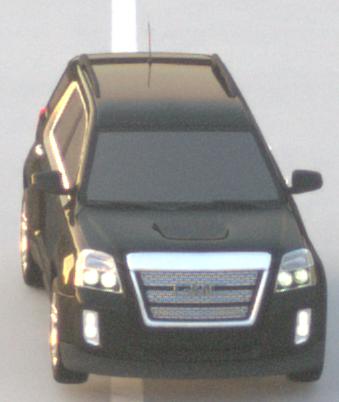
Make: GMC
Model: Terrain
Detailed model: Gen. 1
Model produced from: 2009
Model produced until: 2017
Doors: 5
Color: black
Road condition: dry road
Daytime: dawn
Contrast: medium contrast